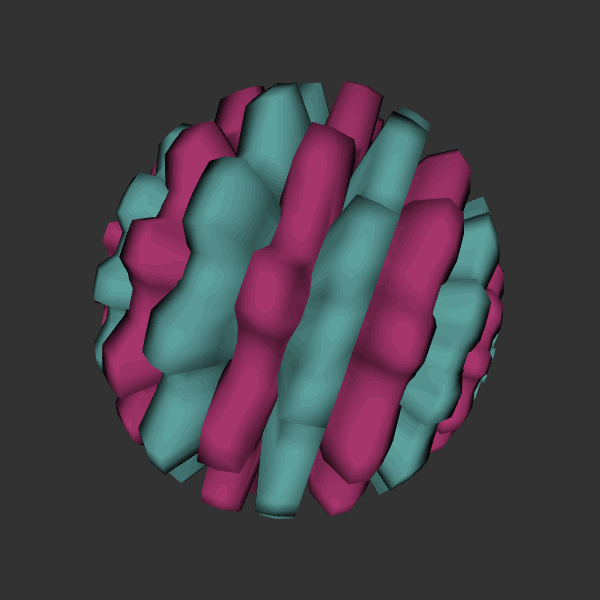
Background: dark